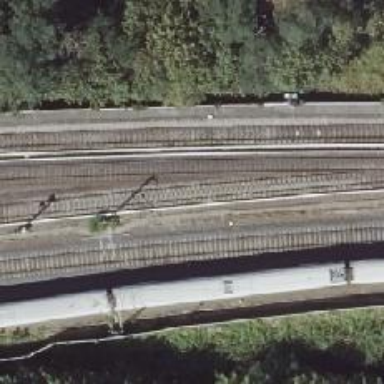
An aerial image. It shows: Light rail railway on embankment with electrified rails.